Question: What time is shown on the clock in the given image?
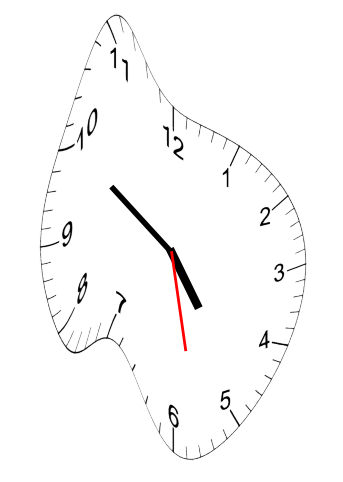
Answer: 04:50:28